Field crop: maize
Growth stage: 2
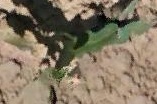
Species: maize